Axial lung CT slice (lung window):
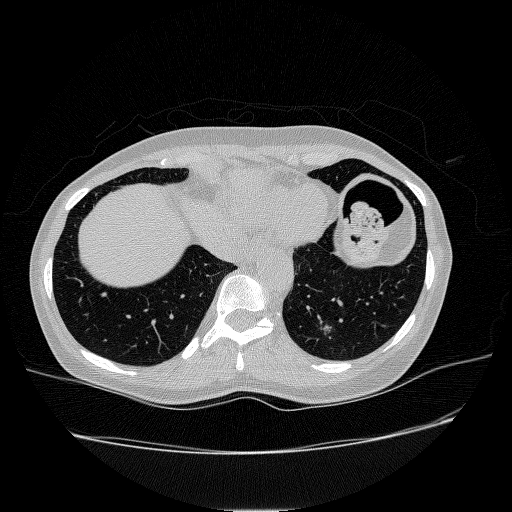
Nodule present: yes
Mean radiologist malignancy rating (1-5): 3